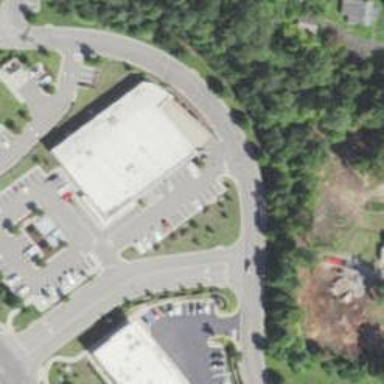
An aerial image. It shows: Retail building housing supermarket.